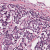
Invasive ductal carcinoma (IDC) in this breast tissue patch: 1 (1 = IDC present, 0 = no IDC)